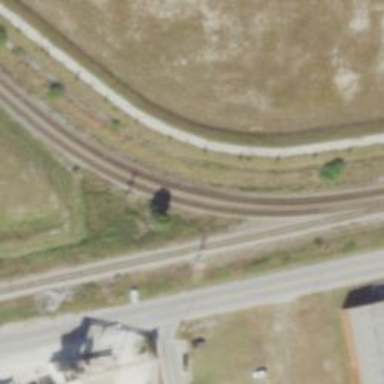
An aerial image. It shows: Railway signal.